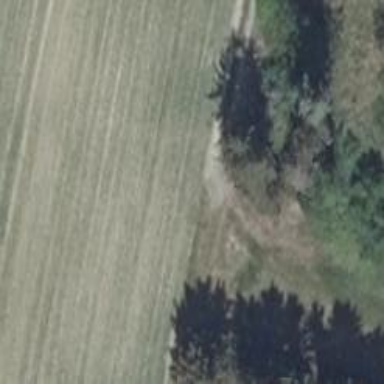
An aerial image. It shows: Grass track road with grade 5 tracktype.